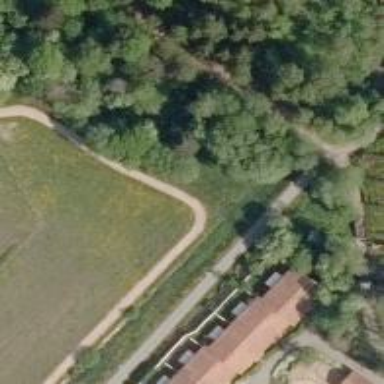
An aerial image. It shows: Bridleway.